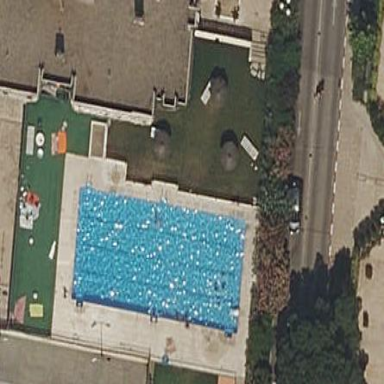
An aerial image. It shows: Swimming pool located in leisure land.